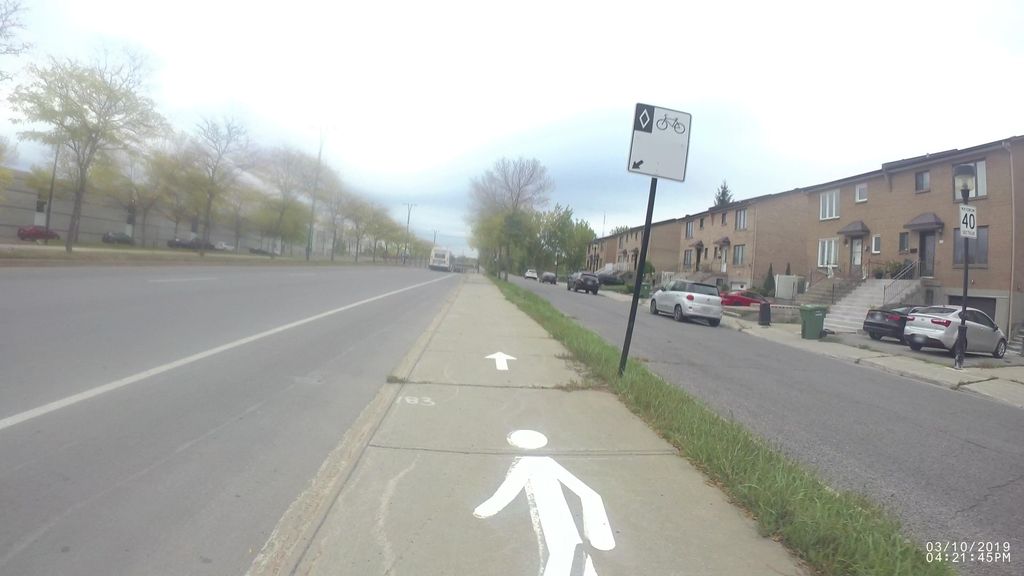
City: montreal